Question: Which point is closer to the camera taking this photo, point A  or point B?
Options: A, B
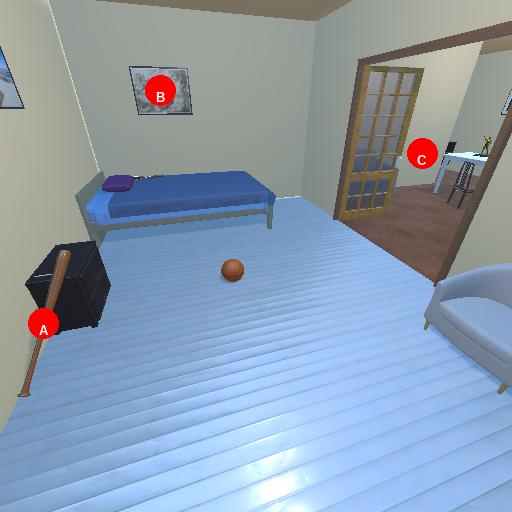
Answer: A